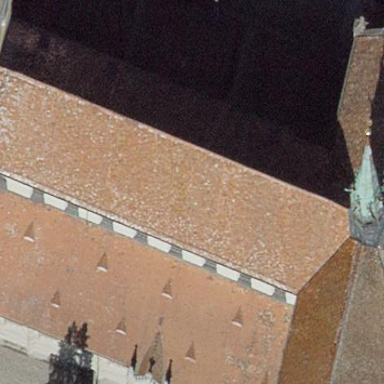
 which is currently used as place of worship."